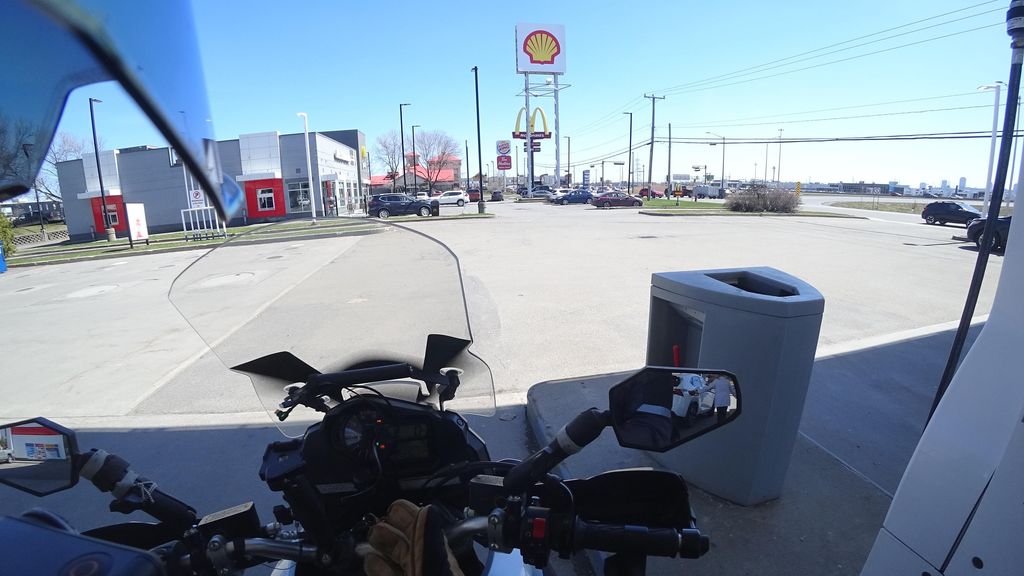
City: quebec_city